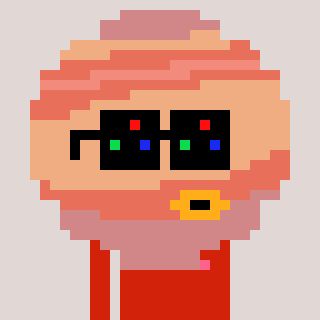
a pixel art character with square black sunglasses, a jupiter-shaped head and a red-colored body on a warm background